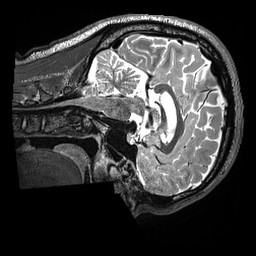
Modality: T2w
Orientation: sagittal
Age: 20
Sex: male
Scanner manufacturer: siemens
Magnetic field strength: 3 T
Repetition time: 3.2 s
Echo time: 0.564 s